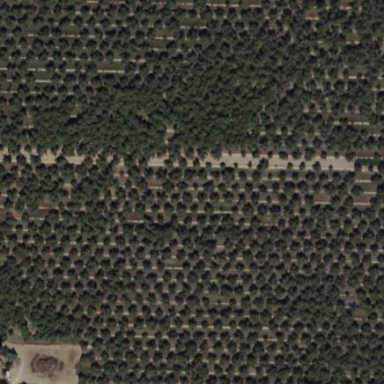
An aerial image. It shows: Orchard.